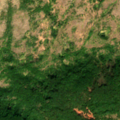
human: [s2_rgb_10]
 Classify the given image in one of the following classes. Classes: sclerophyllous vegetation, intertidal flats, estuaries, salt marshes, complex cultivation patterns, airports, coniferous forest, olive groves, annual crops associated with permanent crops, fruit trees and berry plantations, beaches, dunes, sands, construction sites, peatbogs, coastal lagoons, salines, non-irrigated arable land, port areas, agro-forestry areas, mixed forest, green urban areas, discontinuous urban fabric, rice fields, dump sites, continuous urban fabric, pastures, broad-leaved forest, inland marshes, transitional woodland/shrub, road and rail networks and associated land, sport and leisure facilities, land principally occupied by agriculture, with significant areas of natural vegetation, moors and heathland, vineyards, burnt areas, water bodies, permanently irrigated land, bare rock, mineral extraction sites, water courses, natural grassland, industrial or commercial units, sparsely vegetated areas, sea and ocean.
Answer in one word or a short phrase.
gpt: broad-leaved forest, natural grassland